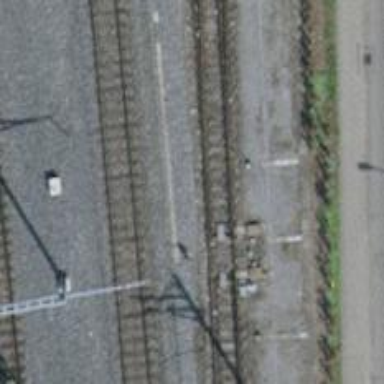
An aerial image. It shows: Railway siding with one electrified track and contact line for powering the train.